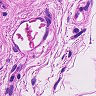
Metastatic tissue present: no